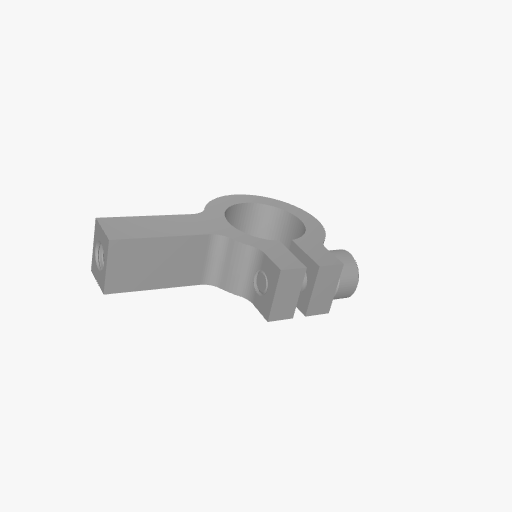
Part: Side1Post1ClampingMount12ID